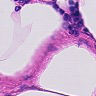
Metastatic tissue present: no